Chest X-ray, PA view. Patient: 44 years old, sex M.
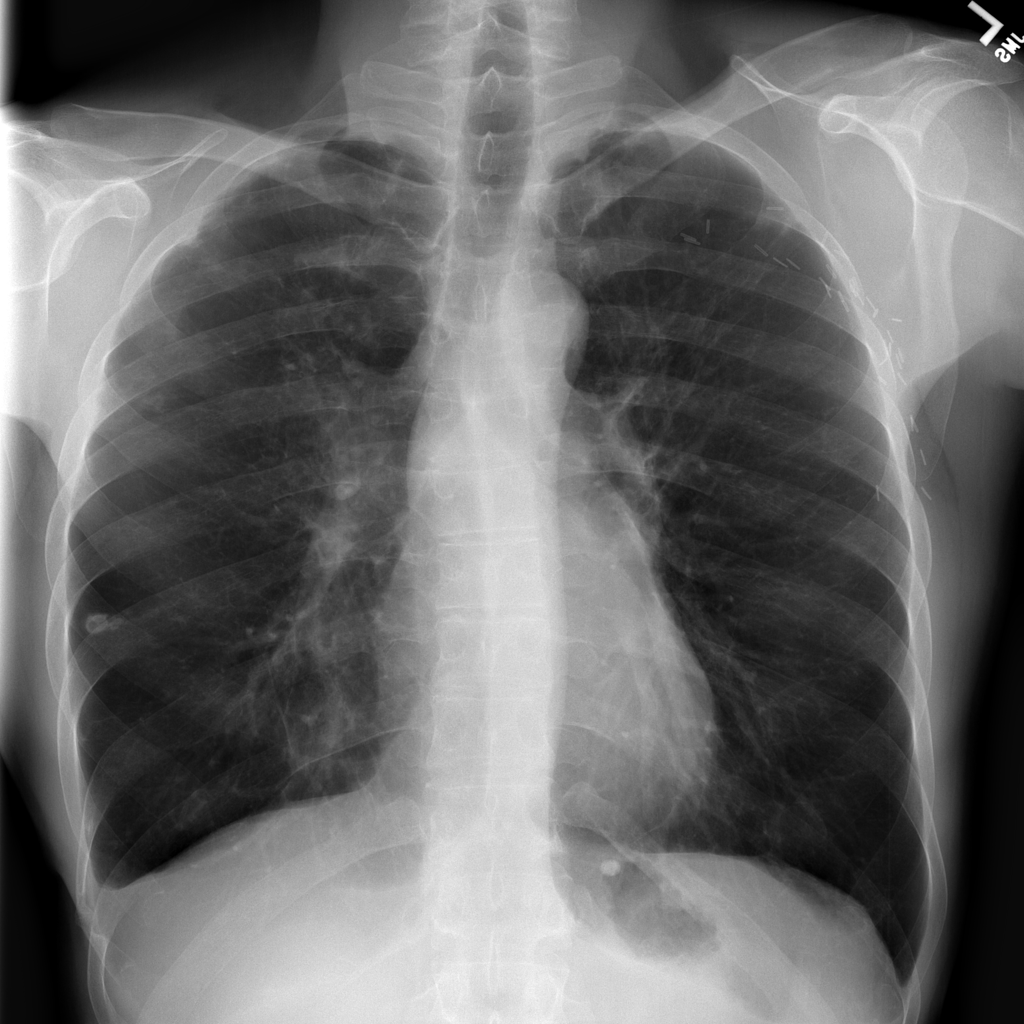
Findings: No Finding